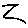
Label: zigzag